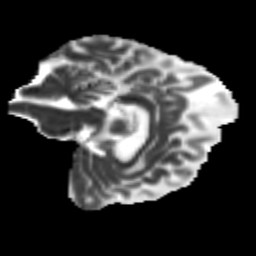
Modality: MD
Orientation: sagittal
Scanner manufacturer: siemens
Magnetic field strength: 3 T
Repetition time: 9.2 s
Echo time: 0.084 s